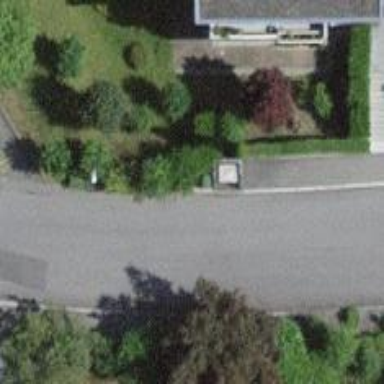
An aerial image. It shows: Kerb serving as barrier.